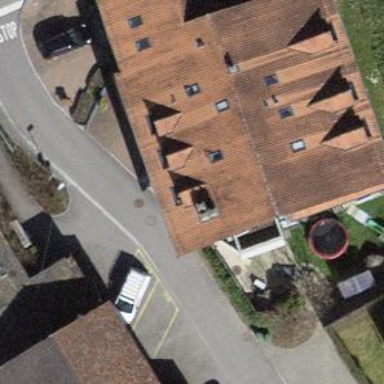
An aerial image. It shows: Residential building.